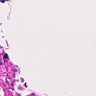
Metastatic tissue present: no